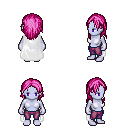
a pixel art fantasy rpg character, female body template, dark elf, purple skin, white cape, magenta pants, pink long hairstyle, four views (front, back, left, right), 2x2 character sprite sheet, small pixel art, hard edges, no anti-aliasing